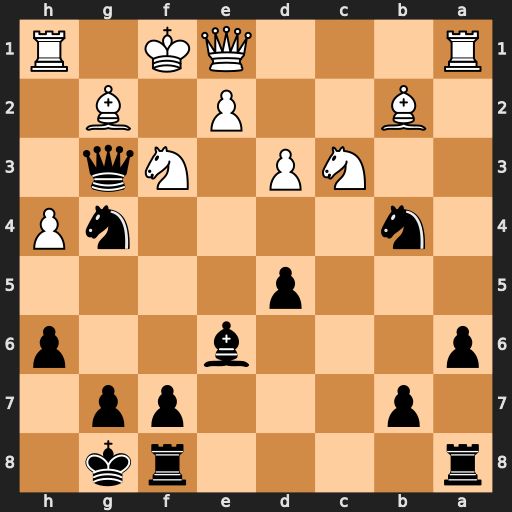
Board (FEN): r4rk1/1p3pp1/p3b2p/3p4/1n4nP/2NP1Nq1/1B2P1B1/R3QK1R
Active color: b
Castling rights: -
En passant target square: -
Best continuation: Ne3+ Kg1 Qxg2#